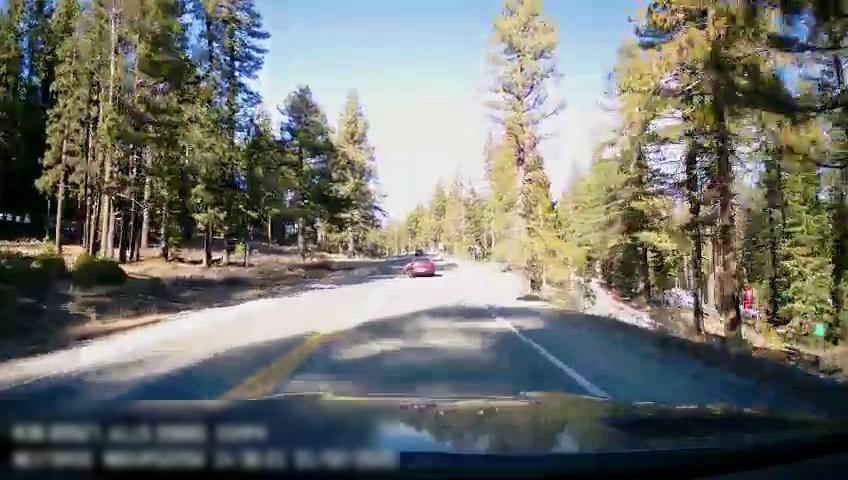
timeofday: Day
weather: Sunny
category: Drivable Space
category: Vehicles | Car
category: Lanes | Opposite Lane
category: Lanes | Current Lane
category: Lanes | Current Lane